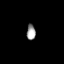
Tissue: prostate
Cell type: Endothelial cells
Senescence score: 0.695
Nuclear area (px): 135
Mean DAPI intensity: 157.859